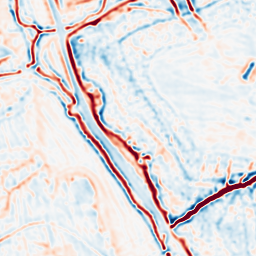
Category: multiscale
Decomposition family: log
Decomposition parameters: sigma: 2
Upsampling method: sinc_hamming
Upsampling parameters: scale: 4
kernel_size: 8
Upsampling scale: 4